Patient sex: M
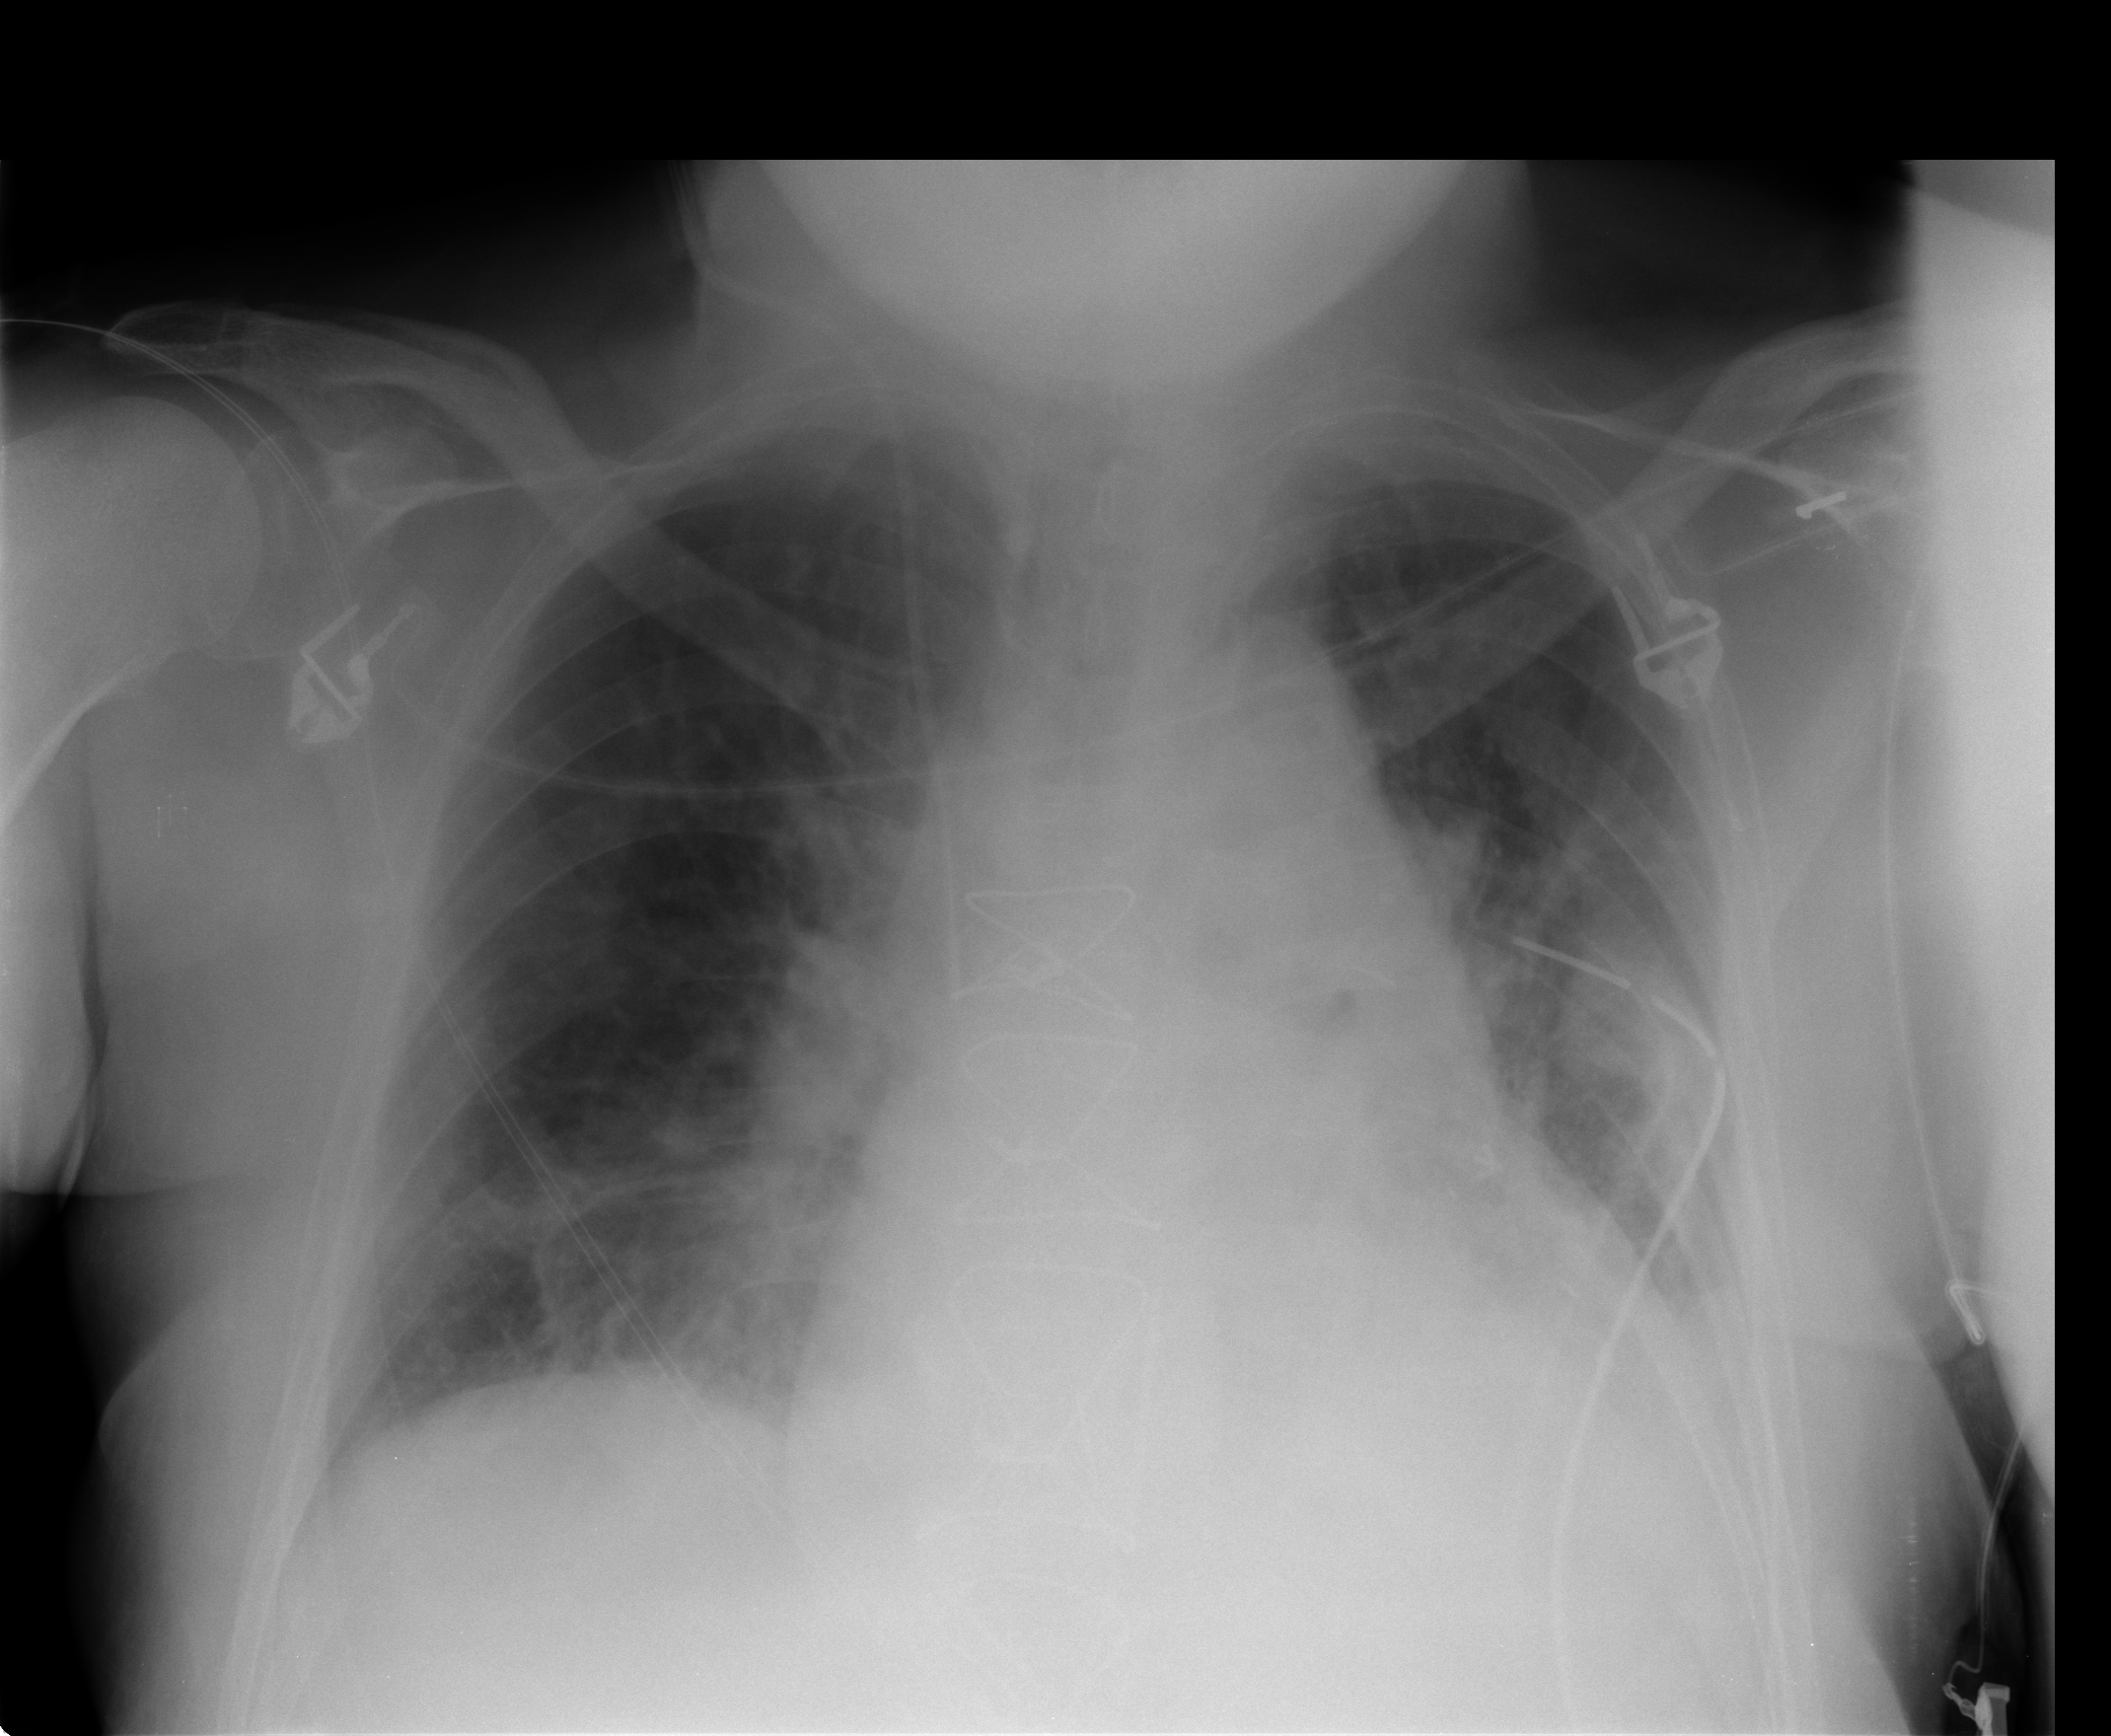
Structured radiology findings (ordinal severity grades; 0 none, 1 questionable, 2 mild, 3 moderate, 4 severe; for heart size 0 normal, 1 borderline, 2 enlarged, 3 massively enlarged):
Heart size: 2
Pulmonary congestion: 2
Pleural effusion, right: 0
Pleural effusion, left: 2
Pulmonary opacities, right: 2
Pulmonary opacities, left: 1
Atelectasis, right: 1
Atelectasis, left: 2